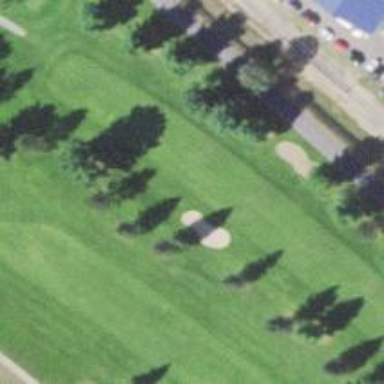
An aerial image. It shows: View of golf hole.